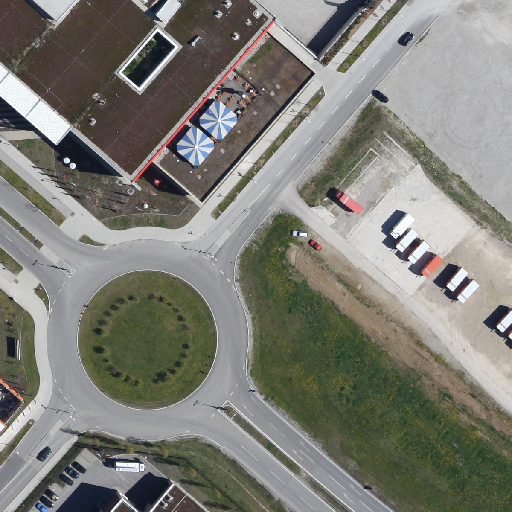
Referring expression: car in the parking area